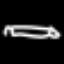
Label: pencil